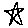
Label: star